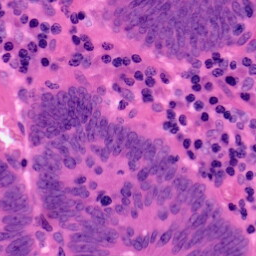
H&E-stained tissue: Colon